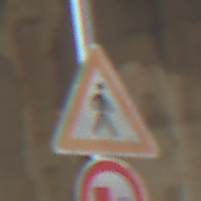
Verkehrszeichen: FussgaengerLinks
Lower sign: UeberholverbotKraftfahrzeuge
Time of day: Midday
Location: Roofed (Beach)
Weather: Overcast
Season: NotSpecified
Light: Natural